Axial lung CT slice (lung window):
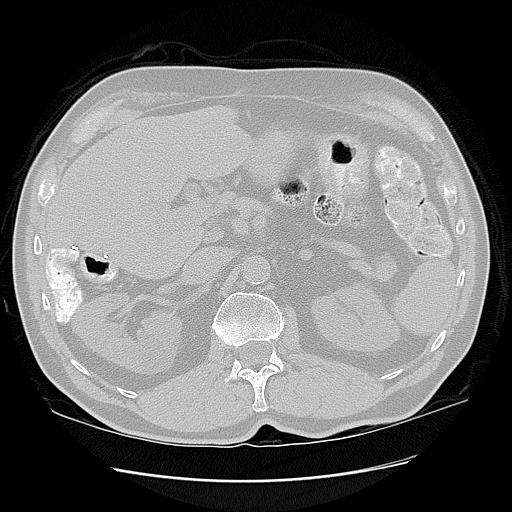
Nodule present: no